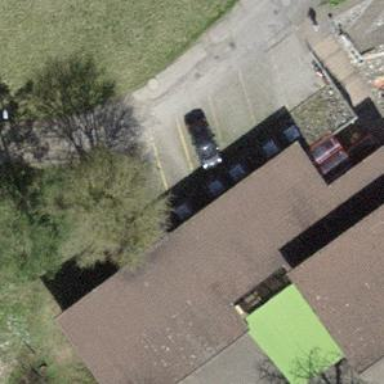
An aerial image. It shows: Kindergarten building.